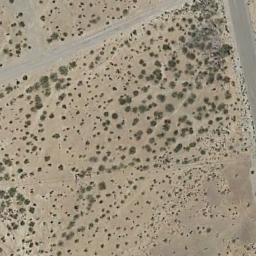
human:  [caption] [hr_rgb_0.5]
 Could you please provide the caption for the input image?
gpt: There are dozens of trees in this desert .

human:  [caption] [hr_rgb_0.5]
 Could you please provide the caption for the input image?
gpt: Chaparral is evenly distributed on the sand and there is a road in the sand .

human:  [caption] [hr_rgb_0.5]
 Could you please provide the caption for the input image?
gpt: A lot of dense small chaparrals grow in the desert and the dry river channels beside .

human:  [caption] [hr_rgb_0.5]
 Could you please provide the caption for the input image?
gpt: The chaparral is on the desert with a road pass by .

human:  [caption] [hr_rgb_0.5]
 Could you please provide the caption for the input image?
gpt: A few dirt roads lie in the chaparral .